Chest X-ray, AP view. Patient: 54 years old, sex M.
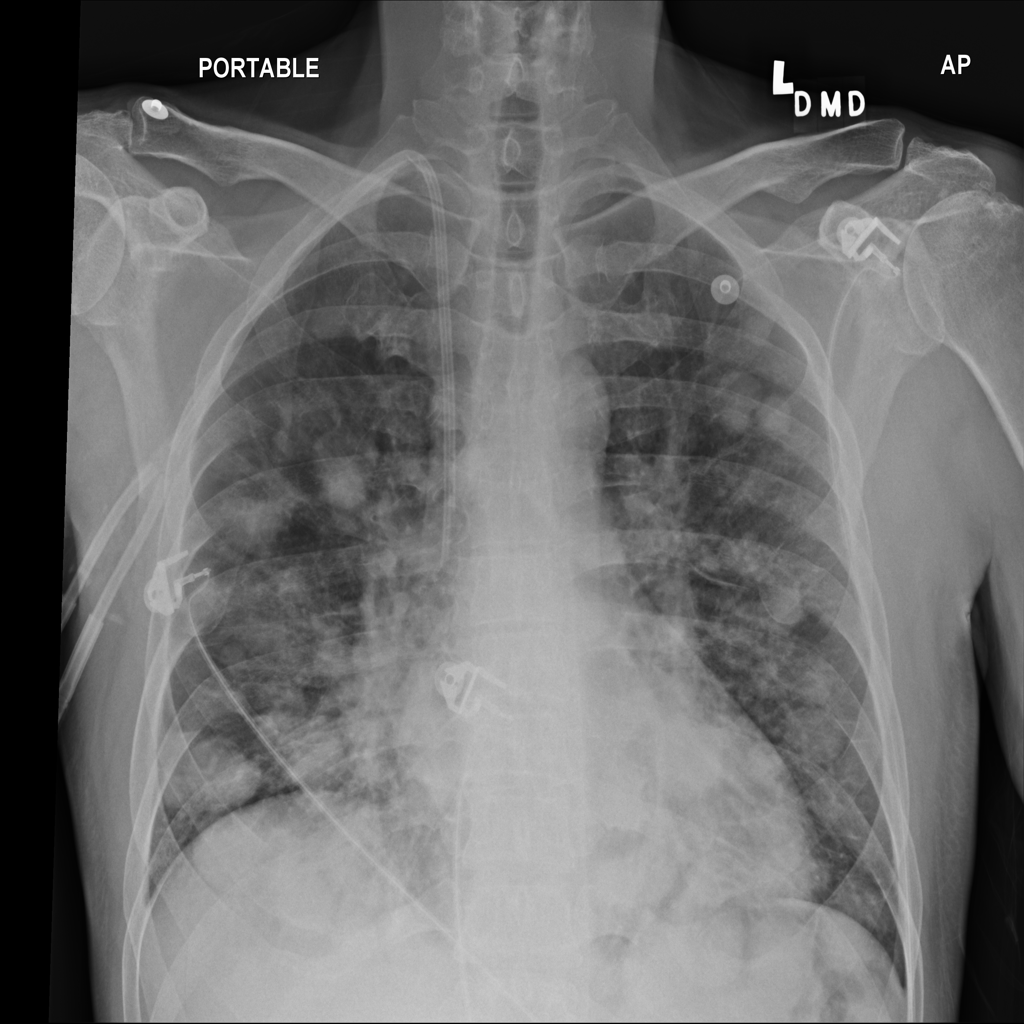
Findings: No Finding